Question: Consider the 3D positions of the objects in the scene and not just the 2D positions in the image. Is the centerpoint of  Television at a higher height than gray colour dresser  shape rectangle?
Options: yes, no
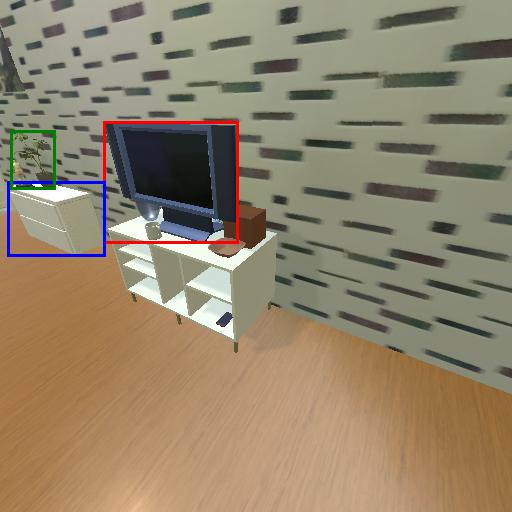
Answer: yes